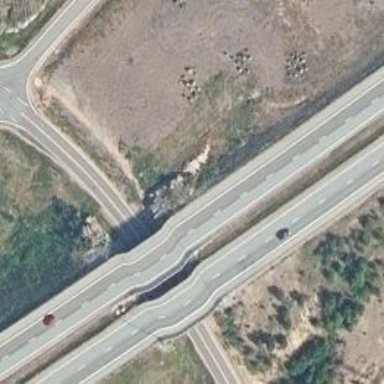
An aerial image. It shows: Asphalt motorway.